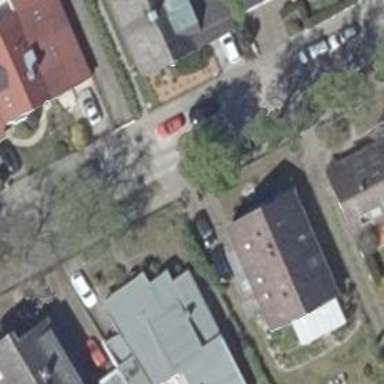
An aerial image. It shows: Residential road surfaced with concrete plates.